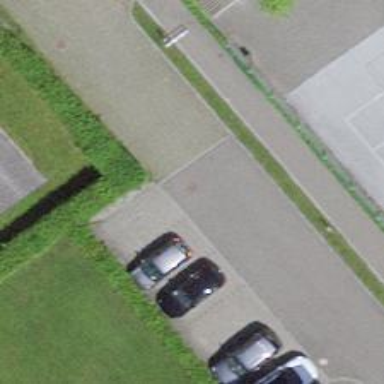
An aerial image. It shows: Hedge acting as barrier.